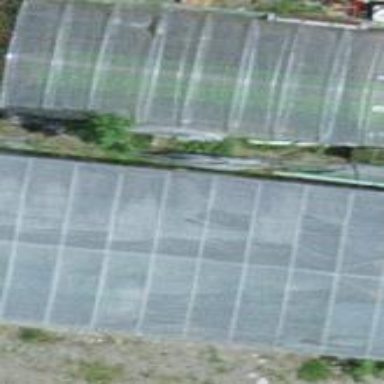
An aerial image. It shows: Greenhouse.